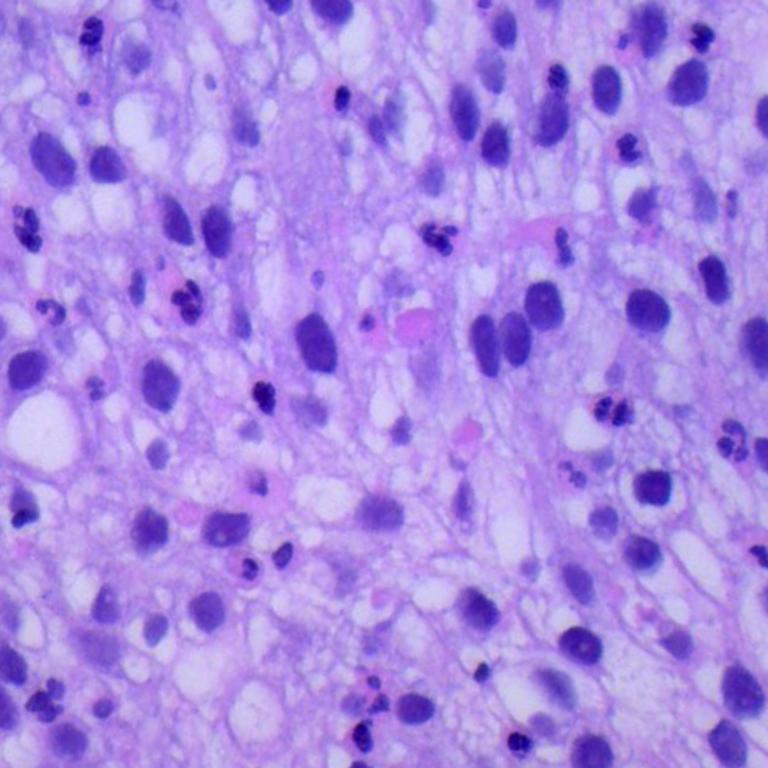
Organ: lung
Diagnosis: squamous carcinomas